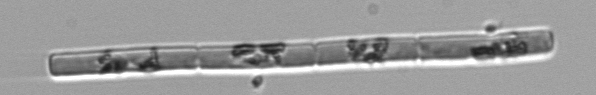
Label: Guinardia_delicatula